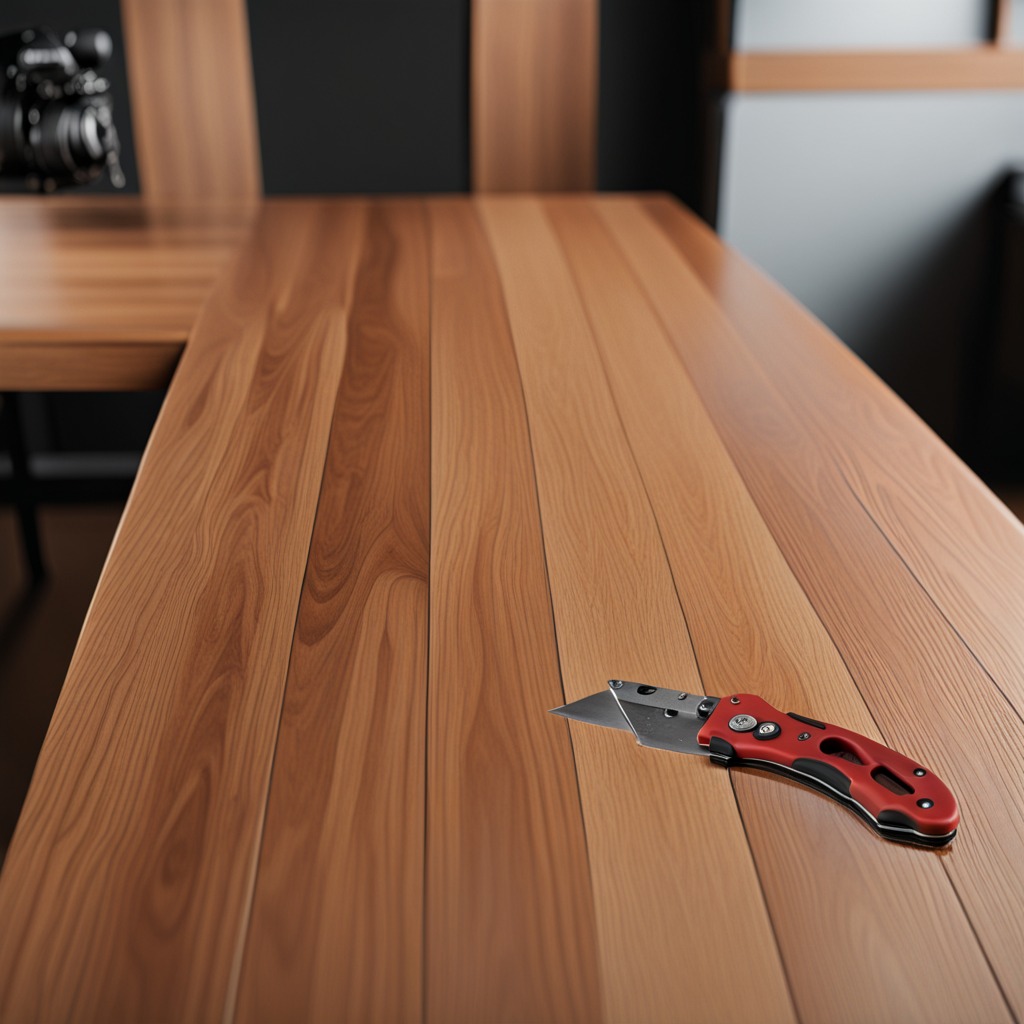
A utility knife is lying on a wooden table in a carpentry studio.